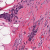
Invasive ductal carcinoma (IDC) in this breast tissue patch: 0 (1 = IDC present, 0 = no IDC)